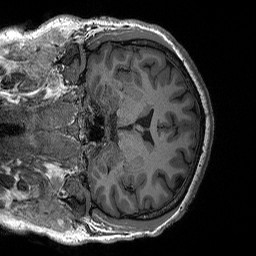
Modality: T1w
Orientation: coronal
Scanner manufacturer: siemens
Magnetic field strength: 3 T
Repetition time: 2.3 s
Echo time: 0.00294 s